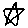
Label: star